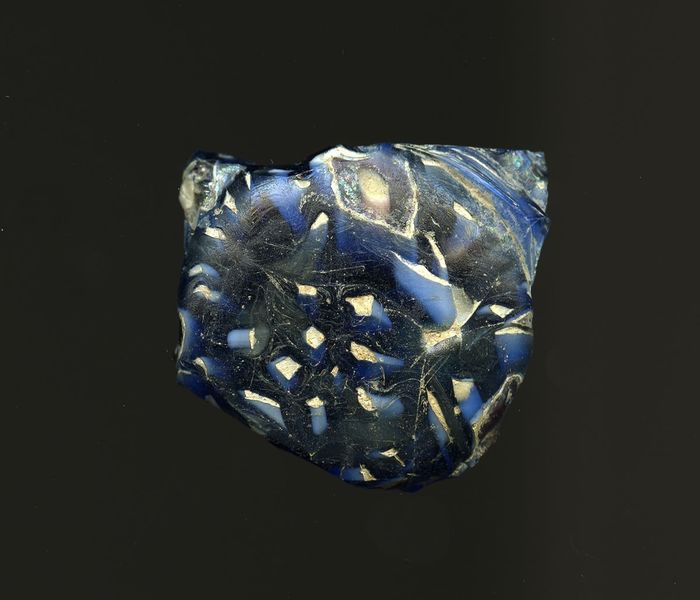
Titel: Fragment eines Gefäßes
Standort: Hamburg
Institution: Museum für Kunst und Gewerbe Hamburg
Schlagwörter: glas, antike, geschnitten, kaiserzeit, gepresst, gefäß, frühe kaiserzeit, prinzipat, römische, mittlere, späte